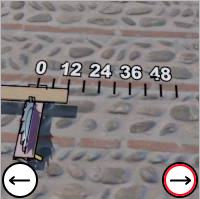
Task: length
Answer: 12
First scale value: 12.0